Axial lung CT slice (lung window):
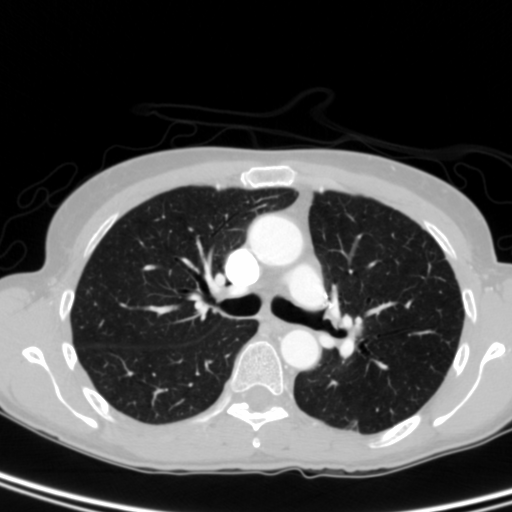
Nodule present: no